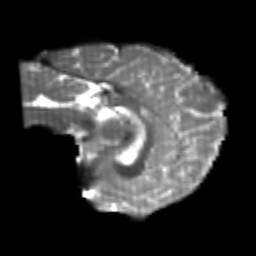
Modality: T2w
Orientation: sagittal
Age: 24
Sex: female
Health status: healthy
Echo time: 0.074 s